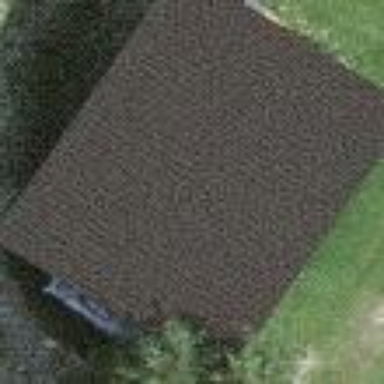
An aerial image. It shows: Shed.